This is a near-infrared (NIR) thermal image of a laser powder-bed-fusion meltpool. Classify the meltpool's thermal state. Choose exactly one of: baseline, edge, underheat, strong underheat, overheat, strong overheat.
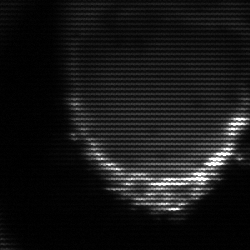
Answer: edge